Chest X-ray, AP view. Patient: 67 years old, sex F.
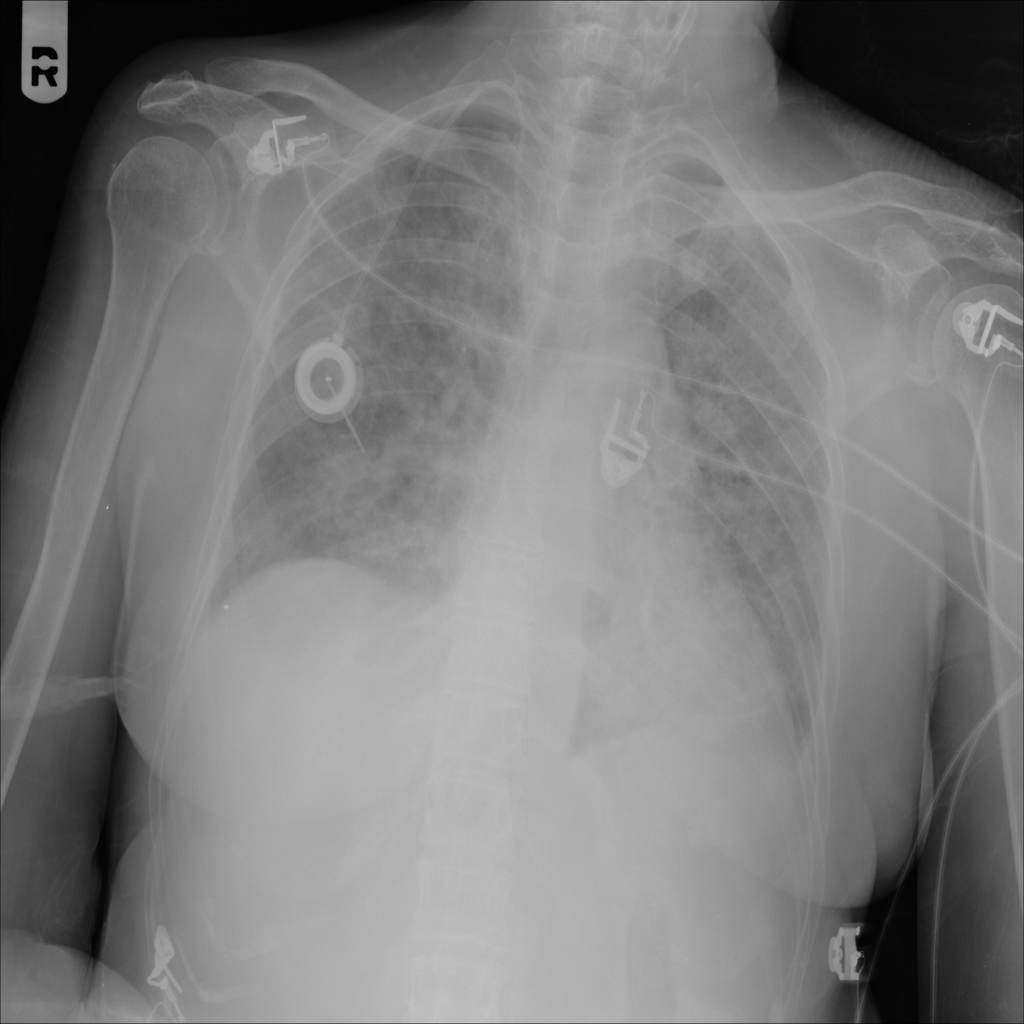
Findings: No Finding